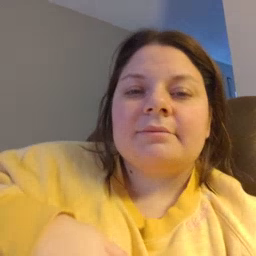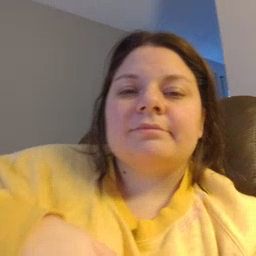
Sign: story